Question: I have a table in html with some tabular data.
The thing is that I have designed a delete and edit visually link outside the table (on the left side of the table), that will only be visible when the user hovers the table row.
How can I add these links without messing up the default table layout?
The current problem is that I need to create a holding the delete and edit link, and this messes up the table structure when they are not visible.
So, is there a way to add a container to a table (needs to follow the table row structure) that is not a td? Or do you know about some examples doing something similar that I could have a look at?
Thanks
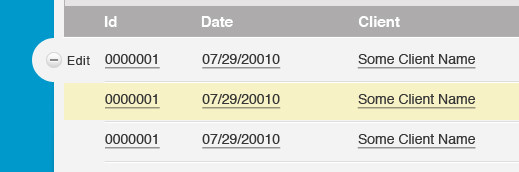
Answer: It got a little complicated, but there's a demo at <URL>, so it might be worth checking.
Incidentally, because of the approach I took (mainly to avoid having to manually add classes) to what could be a 'clean' design, there are some near-bleeding-edge CSS selectors, such as 'tbody tr:nth-child(odd) td:first-child'. I think all of this but the ':nth-child(odd)' pseudo-selector should be understood by IE7+ (with a valid doctype), but I don't have an installation of Windows on which to test my assumption. As this particular rule is only there to overrule the specificity of the selector to add zebra-striping, if neither are understood nothing is broken, it's just a slightly less jazzy table is all.
The CSS is below:
'''
body
{
background-color: #39f;
}
thead tr th,
tbody tr td
{
background-color: #fff;
border-collapse: collapse;
color: #000;
height: 2em;
margin: 0;
padding: 0.5em;
vertical-align: center;
width: auto;
}
tbody tr:nth-child(odd) td
{
background-color: #ffa;
}
th
{
font-weight: bold;
}
tr th:first-child,
tr td:first-child,
tbody tr:nth-child(odd) td:first-child
{
background-color: transparent;
border-radius: 1em 0 0 1em;
color: transparent;
moz-border-radius: 1em 0 0 1em;
padding: 0.5em 0 0.5em 0.5em;
webkit-border-radius: 1em 0 0 1em;
}
tr:hover td:first-child,
tbody tr:nth-child(odd):hover td:first-child
{
background-color: #fff;
color: #000;
}
tbody tr:nth-child(odd):hover td:first-child
{
background-color: #ffa;
color: #000;
}
'''
And the html:
'''
<table cellspacing="0">
<thead>
<tr>
<th></th>
<th>visible</th>
<th>visible</th>
<th>visible</th>
<th>visible</th>
</tr>
</thead>
<tbody>
<tr>
<td>X</td>
<td>visible</td>
<td>visible</td>
<td>visible</td>
<td>visible</td>
</tr>
<tr>
<td>X</td>
<td>visible</td>
<td>visible</td>
<td>visible</td>
<td>visible</td>
</tr>
<tr>
<td>X</td>
<td>visible</td>
<td>visible</td>
<td>visible</td>
<td>visible</td>
</tr>
</tbody>
</table>
'''
---
I've added a side-by-side comparison of the above demonstration and an additional approach, which I think , in the presence of a valid standards-mode doctype, work reasonably well in older browsers.
The revised demo is here: <URL>, and can, of course, be edited by clicking on the 'Edit using JS Bin' button.
The relevant CSS can also be seen by hovering over the tables (though it probably works better with larger displays).
---
To add in the all finished version, to the best -I think- of my ability, there's two tables (as can be seen at <URL> to demonstrate at least two ways this can be achieved.
### Both tables share this CSS:
'''
body {
background-color: #39f;
}
th {
font-weight: bold;
border-bottom: 2px solid #000;
}
th.title {
border-bottom: 1px solid #000;
}
th.hidden {
border: 0 none transparent;
}
thead tr th,
tbody tr td {
width: auto;
height: 2em;
vertical-align: center;
background-color: #fff;
color: #000;
padding: 0.5em;
margin: 0;
border-collapse: collapse;
}
'''
### Next is the 'up-to-date' browsers' CSS:
'''
#preferred thead tr th:first-child {
border: 0 none transparent;
}
#preferred tbody tr:nth-child(odd) td {
background-color: #ffa;
}
#preferred tr th:first-child,
#preferred tr td:first-child,
#preferred tbody tr:nth-child(odd) td:first-child {
color: transparent;
background-color: transparent;
padding: 0.5em 0 0.5em 0.5em;
-webkit-border-top-left-radius: 1em;
-webkit-border-bottom-left-radius: 1em;
-moz-border-radius: 1em 0 0 1em;
border-radius: 1em 0 0 1em;
}
#preferred tr:hover td:first-child,
#preferred tbody tr:nth-child(odd):hover td:first-child {
color: #000;
background-color: #fff;
}
#preferred tbody tr:nth-child(odd):hover td:first-child {
color: #000;
background-color: #ffa;
}
'''
### And the relevant html mark-up:
'''
<table cellspacing="0" id="preferred">
<thead>
<tr>
<th></th>
<th class="title" colspan="4">id="preferred"</th>
</tr>
<tr>
<th></th>
<th>visible</th>
<th>visible</th>
<th>visible</th>
<th>visible</th>
</tr>
</thead>
<tbody>
<tr>
<td>X</td>
<td>visible</td>
<td>visible</td>
<td>visible</td>
<td>visible</td>
</tr>
<tr>
<td>X</td>
<td>visible</td>
<td>visible</td>
<td>visible</td>
<td>visible</td>
</tr>
<tr>
<td>X</td>
<td>visible</td>
<td>visible</td>
<td>visible</td>
<td>visible</td>
</tr>
</tbody>
</table>
'''
### Next is the older browser's CSS:
'''
#ieMaybe {
background-color: #39f;
}
#ieMaybe th,
#ieMaybe td {
background-color: #fff;
}
#ieMaybe th.hidden,
#ieMaybe td.hidden {
color: #39f;
background-color: transparent;
padding: 0.5em 0 0.5em 0.5em;
-webkit-border-top-left-radius: 1em;
-webkit-border-bottom-left-radius: 1em;
-moz-border-radius: 1em 0 0 1em;
border-radius: 1em 0 0 1em;
}
#ieMaybe tr:hover td.hidden,
#ieMaybe tr td.hidden:hover {
color: #000;
background-color: #fff;
}
'''
### And the older browsers' html mark-up:
'''
<table cellspacing="0" id="ieMaybe">
<thead>
<tr>
<th class="hidden"></th>
<th class="title" colspan="4">id="ieMaybe"</th>
</tr>
<tr>
<th class="hidden"></th>
<th>visible</th>
<th>visible</th>
<th>visible</th>
<th>visible</th>
</tr>
</thead>
<tbody>
<tr>
<td class="hidden">X</td>
<td>visible</td>
<td>visible</td>
<td>visible</td>
<td>visible</td>
</tr>
<tr>
<td class="hidden">X</td>
<td>visible</td>
<td>visible</td>
<td>visible</td>
<td>visible</td>
</tr>
<tr>
<td class="hidden">X</td>
<td>visible</td>
<td>visible</td>
<td>visible</td>
<td>visible</td>
</tr>
</tbody>
</table>
'''
I can't say, for sure, what versions of IE < 8 do in the presence of such chicanery, but IE8 (with a '<!DOCTYPE html>') renders it willingly, albeit with no pretence at curved borders. Which is a shame, here's waiting for IE9! =)
As @Yi Jiang noted, in the comments, there were a couple of errors in the first-posted code, those have been left as is (because I'm starting to go CSS-blind), but the code-blocks above have been directly pasted from the latest working JS Bin demo, so unless +'s been playing up, it , I hope, be fine.